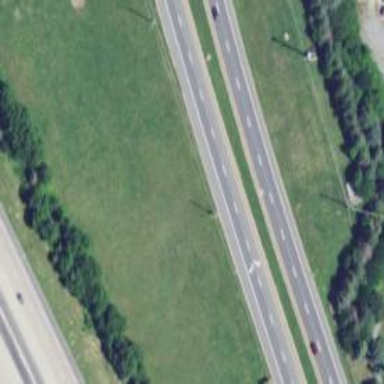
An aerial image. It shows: Trunk highway.